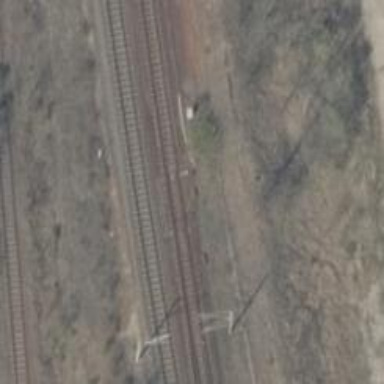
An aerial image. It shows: Railway switch.